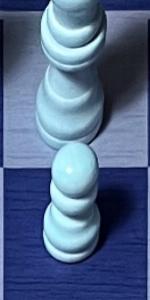
Label: Pawn_White